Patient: sex M, age 52
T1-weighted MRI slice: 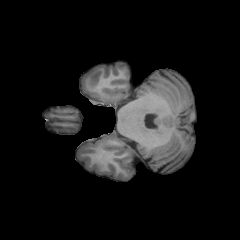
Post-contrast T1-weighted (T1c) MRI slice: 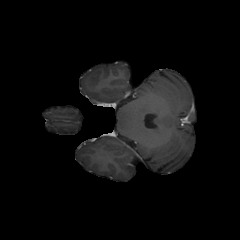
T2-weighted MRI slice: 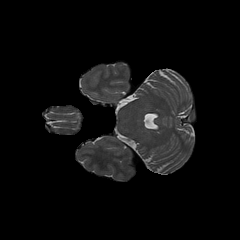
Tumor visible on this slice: no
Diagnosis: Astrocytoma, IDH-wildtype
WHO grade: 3